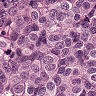
Metastatic tissue present: yes